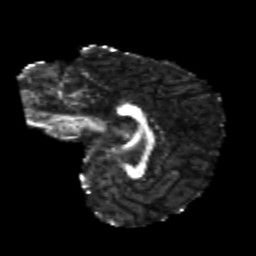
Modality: FA
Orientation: sagittal
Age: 19
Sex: female
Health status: healthy
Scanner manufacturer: philips
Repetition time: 7.387 s
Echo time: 0.08599 s